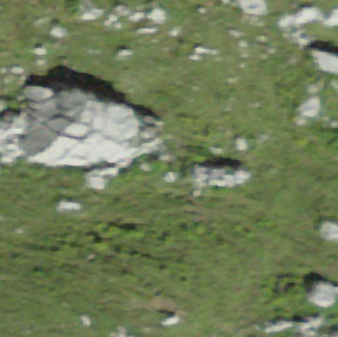
Label: bouldering_area